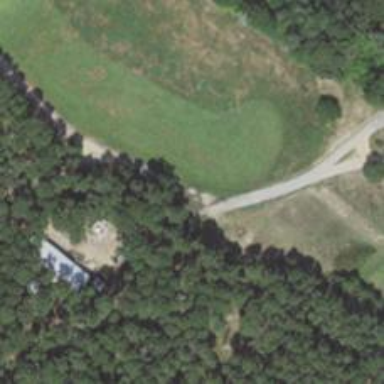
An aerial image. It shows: Path designated for golf carts.